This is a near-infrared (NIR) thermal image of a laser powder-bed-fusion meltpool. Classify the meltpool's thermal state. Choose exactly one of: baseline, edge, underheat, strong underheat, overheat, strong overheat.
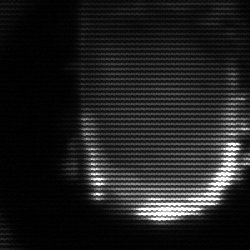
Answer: baseline